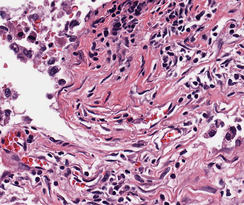
Tumor epithelial tissue: no
Tumor-associated stroma tissue: yes
Normal tissue: no